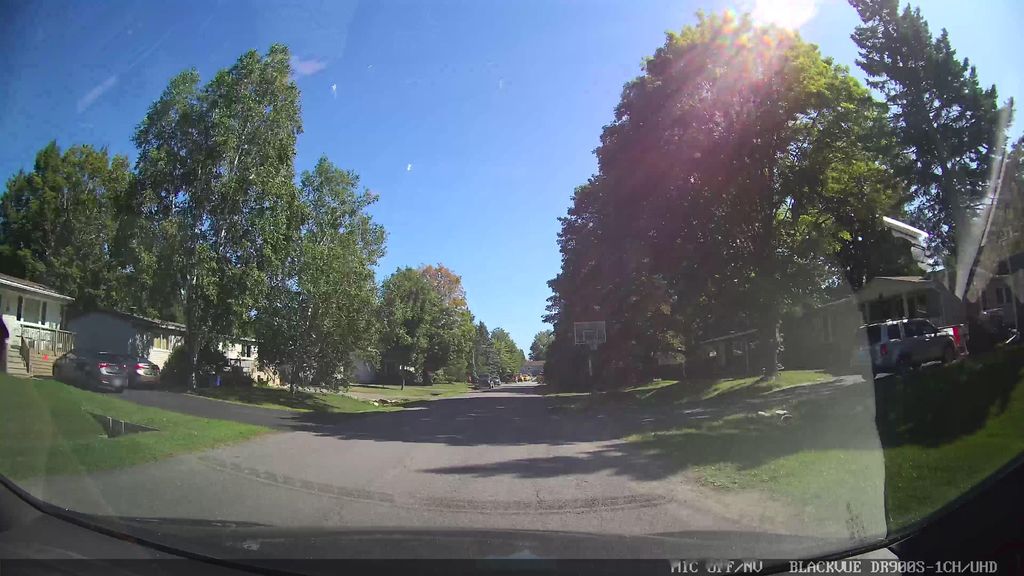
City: ottawa-gatineau